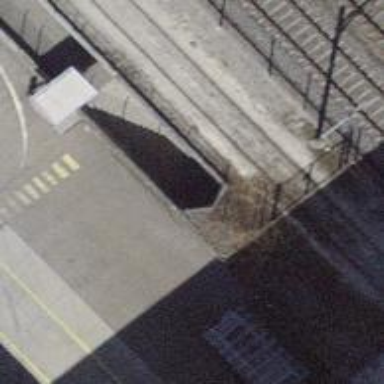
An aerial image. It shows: Footway tunnel.